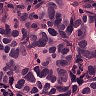
Metastatic tissue present: yes